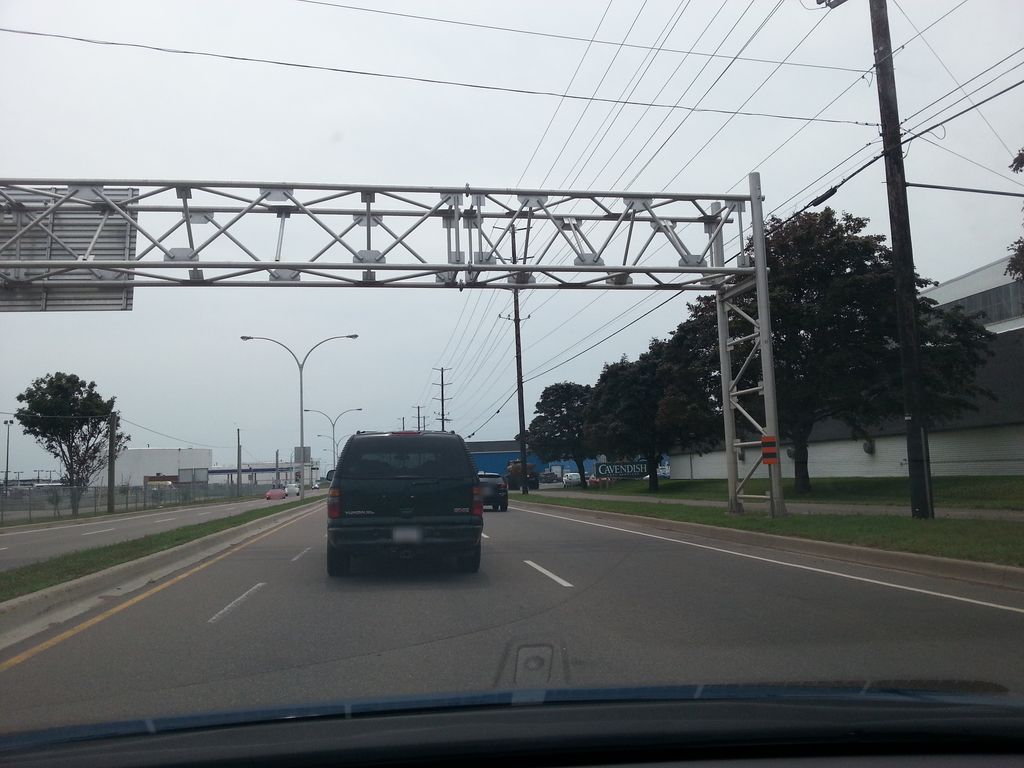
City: charlottetown